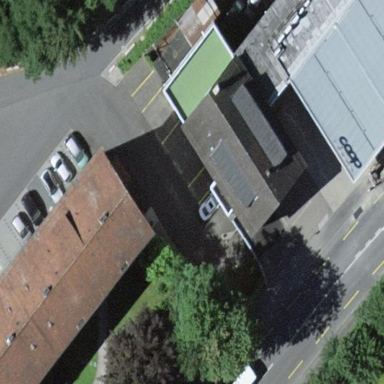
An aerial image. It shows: Industrial building.